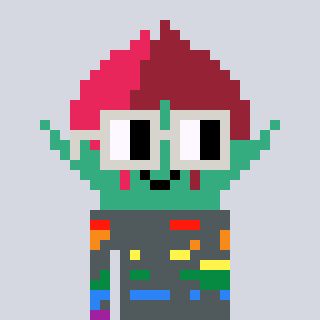
a pixel art character with square light gray glasses, a rosebud-shaped head and a peachy-colored body on a cool background